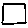
Label: square